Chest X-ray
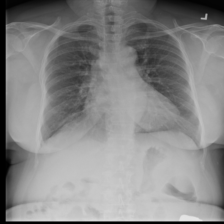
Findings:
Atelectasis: negative
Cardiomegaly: positive
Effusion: positive
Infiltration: negative
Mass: negative
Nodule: negative
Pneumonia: negative
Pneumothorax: negative
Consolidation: negative
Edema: negative
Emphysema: negative
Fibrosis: negative
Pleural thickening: negative
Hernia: negative